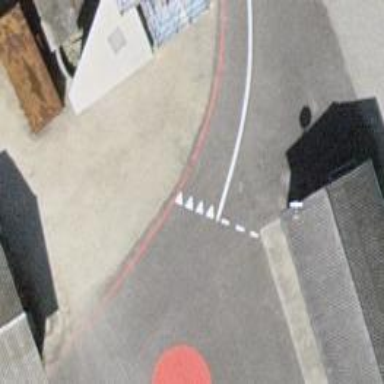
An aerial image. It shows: Road with "give way" sign.